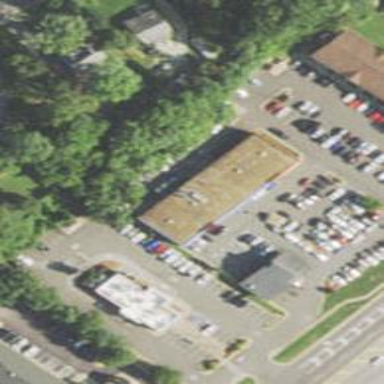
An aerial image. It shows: Retail building.